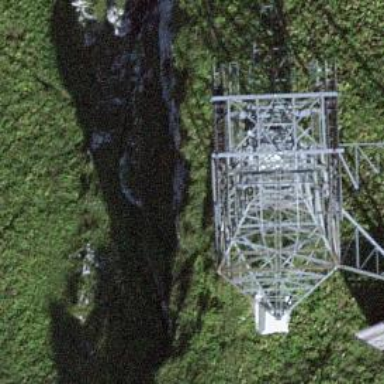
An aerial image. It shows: Pylon used for aerialway.